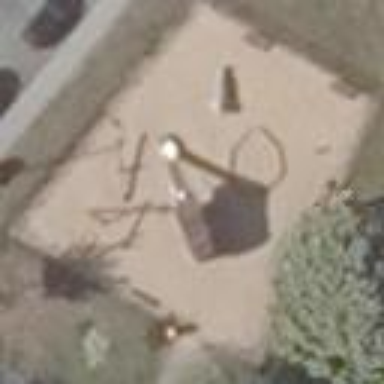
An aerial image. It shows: Playground with sand surface.